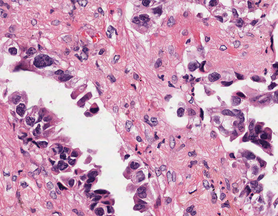
Tumor epithelial tissue: yes
Tumor-associated stroma tissue: yes
Normal tissue: no